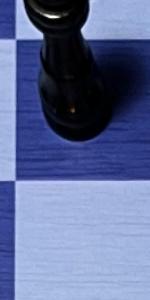
Label: Empty